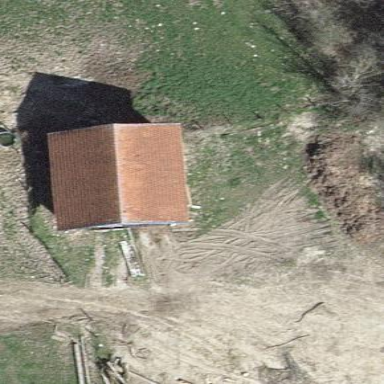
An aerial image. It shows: Stable.